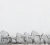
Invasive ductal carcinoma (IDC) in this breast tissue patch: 0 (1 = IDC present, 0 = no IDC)